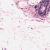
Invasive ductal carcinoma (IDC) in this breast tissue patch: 0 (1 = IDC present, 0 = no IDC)